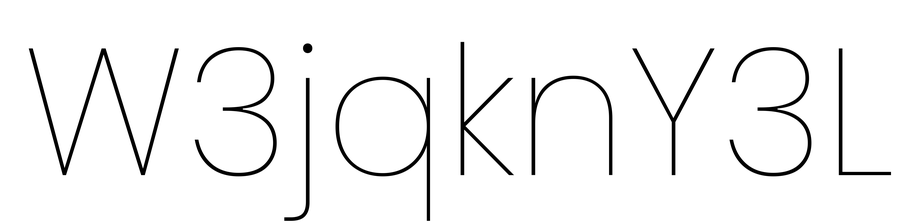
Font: Poppins-Thin